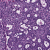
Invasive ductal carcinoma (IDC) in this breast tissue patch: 1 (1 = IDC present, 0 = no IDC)